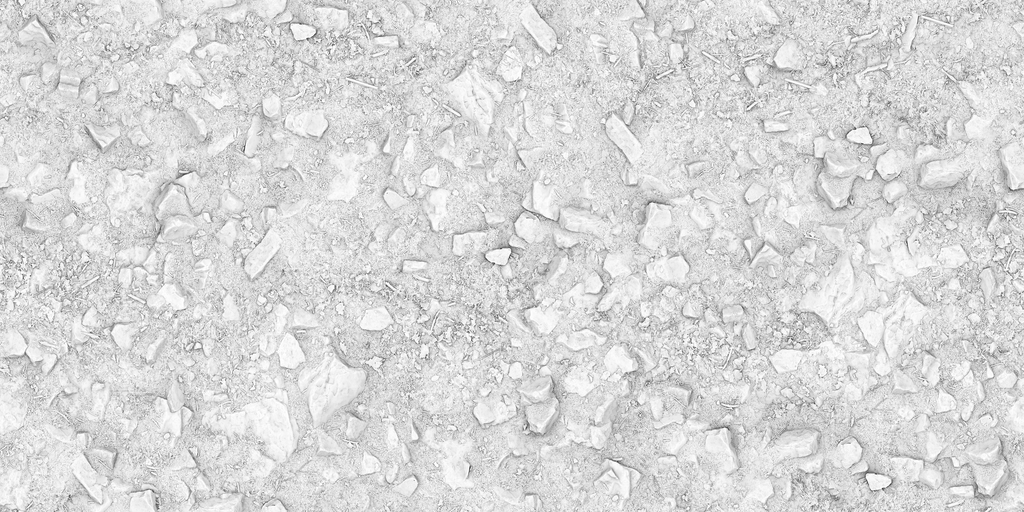
Texture map type: AmbientOcclusion